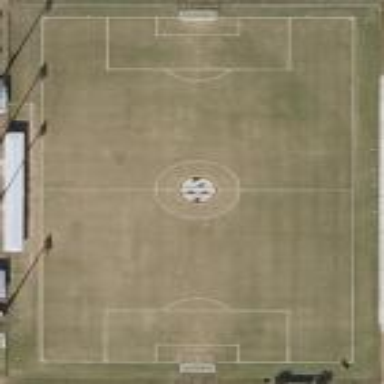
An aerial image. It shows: Soccer pitch for leisure land activities.